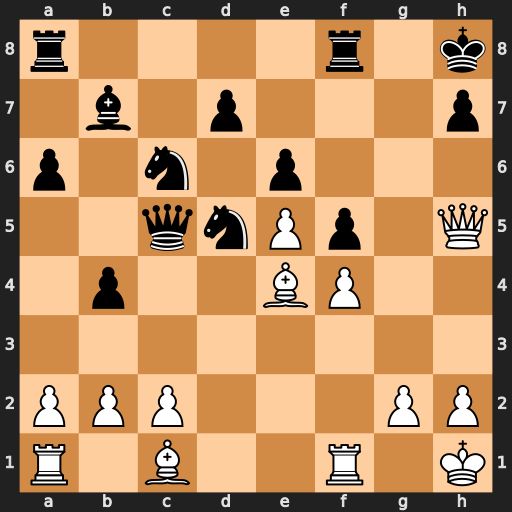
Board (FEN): r4r1k/1b1p3p/p1n1p3/2qnPp1Q/1p2BP2/8/PPP3PP/R1B2R1K
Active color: w
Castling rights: -
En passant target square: f6
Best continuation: exf6 Nxf6 Qxc5